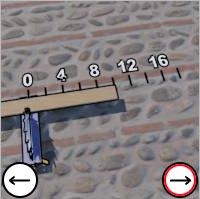
Task: length
Answer: 10
First scale value: 4.0